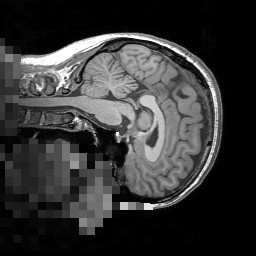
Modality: T1w
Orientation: sagittal
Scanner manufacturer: siemens
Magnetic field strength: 3 T
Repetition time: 1.5 s
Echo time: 0.00291 s